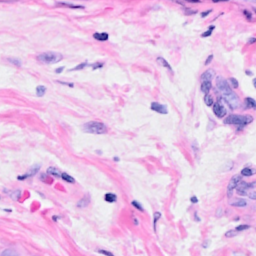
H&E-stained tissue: Breast